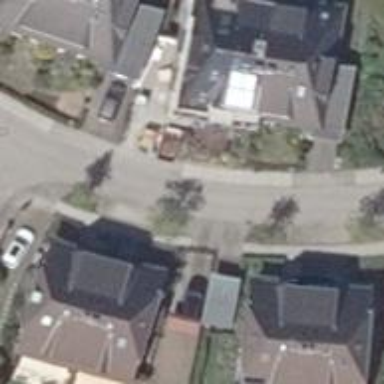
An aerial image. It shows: Residential road with sidewalks on both sides.